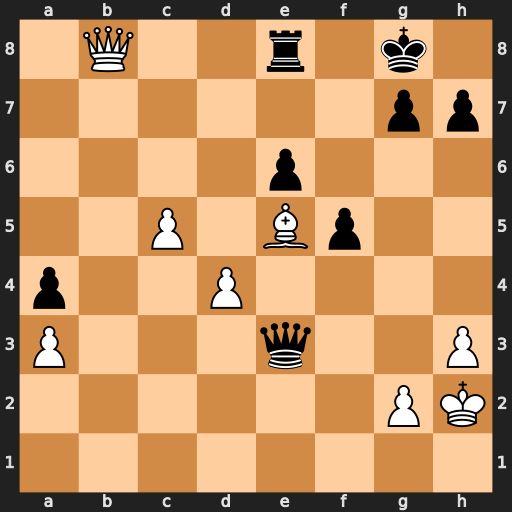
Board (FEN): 1Q2r1k1/6pp/4p3/2P1Bp2/p2P4/P3q2P/6PK/8
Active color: w
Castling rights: -
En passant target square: -
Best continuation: Qxe8#